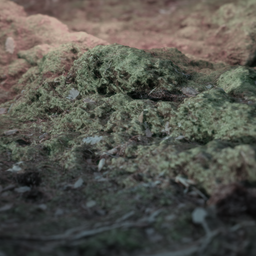
Label: nature